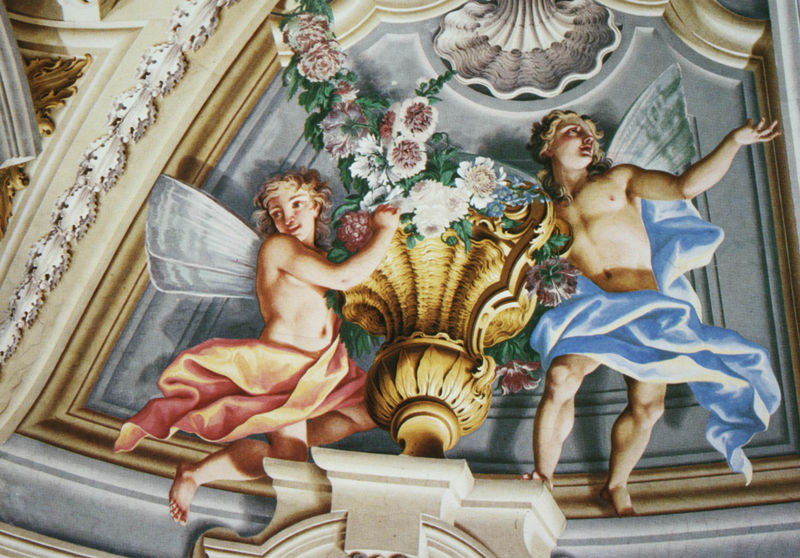
Titel: Salone Centrale, Detail der Decke
Künstler: Domenico Valeriani
Standort: Stupinigi
Institution: Palazzina di Caccia
Schlagwörter: blau, blätter, flügel, nackt, schatten, weiß, gelb, menschen, blume, blumen, braun, grau, licht, orange, schwarz, gebäude, rot, tuch, ornament, gesichter, jung, architektur, arme, barock, falten, gesicht, halten, rahmen, feld, kirche, gold, tücher, decke, girlande, locken, rosa, fliegen, amphore, engel, putto, vase, beine, hellblau, lächeln, füße, enge, zwei, jungen, schattierung, figuren, detail, dekor, verzierung, wandmalerei, korb, stuck, oberkörper, foto, photographie, nische, gefäß, barfuß, nelke, schmetterling, zwickel, kapitell, photo, sims, jüngling, pfingstrosen, farbfoto, untersicht, durchsichtig, kapelle, blumengirlande, muschel, deckengemälde, fresko, nelken, amor, putten, verdeckt, geflügelt, mienen, elfen, psyche, putti, fresco, freskos, gewandfalten, arkanthus, feston, amor und psyche, deckenmalerei, froschperspektive, raffael, gehöht, illusionistisch, deckenfresko, trompe l'euil, verkröpfung, kitsch, venusmuschel, blumenn, ptten